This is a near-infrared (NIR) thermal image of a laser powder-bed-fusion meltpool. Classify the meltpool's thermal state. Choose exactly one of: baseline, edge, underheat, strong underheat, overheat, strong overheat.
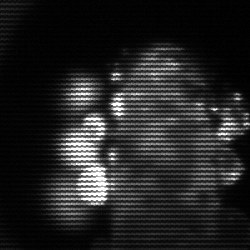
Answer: strong underheat